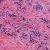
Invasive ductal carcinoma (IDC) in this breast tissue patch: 0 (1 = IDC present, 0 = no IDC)